Question: I am trying to change the color of my button text to white, the buttons which show who is logged in and the logout button. Right now its blue and not easy to see whats it shows.
I think it's because the buttons are links, that why its blue.

Code:
'''
<p class="navbar-text pull-right">
<span class="glyphicon glyphicon-user"></span>
<span class="label label-info" style="color:white"> Innlogget: <a class="navbar-link" style="color:white">{{ HTML::linkRoute('user_data', Auth::user()->user_name) }} </a> </span> |
<span class="label label-danger" style="color:white">{{ HTML::linkRoute('logout', 'Logg ut') }} </span></p>
<ul class="nav navbar-nav pull-left">
'''
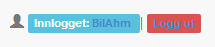
Answer: '''
.label,
.label a{font-size:18px; /*change font size as per requirement*/ color:#fff}
.label-info:after { content: "|"; margin-left:8px; }
'''
should work